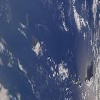
Label: water